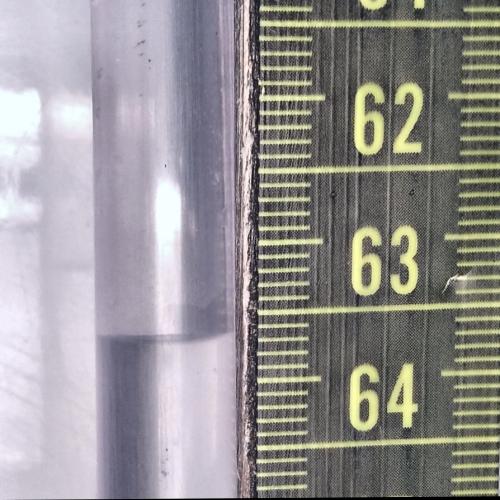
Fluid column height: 63.6 cm